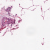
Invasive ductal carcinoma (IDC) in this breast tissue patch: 0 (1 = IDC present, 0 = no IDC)